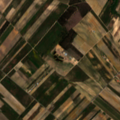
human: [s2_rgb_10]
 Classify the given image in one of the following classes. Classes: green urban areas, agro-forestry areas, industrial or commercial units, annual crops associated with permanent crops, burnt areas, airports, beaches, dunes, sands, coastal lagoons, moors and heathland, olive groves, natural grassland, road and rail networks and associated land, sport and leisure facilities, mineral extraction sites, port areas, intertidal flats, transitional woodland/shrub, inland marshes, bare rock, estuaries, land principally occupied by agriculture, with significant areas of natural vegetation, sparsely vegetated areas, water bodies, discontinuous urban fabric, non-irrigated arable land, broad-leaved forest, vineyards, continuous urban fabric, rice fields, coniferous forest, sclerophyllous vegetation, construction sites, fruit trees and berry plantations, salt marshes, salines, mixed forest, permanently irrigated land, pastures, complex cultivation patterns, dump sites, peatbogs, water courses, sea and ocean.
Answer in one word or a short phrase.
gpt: vineyards, land principally occupied by agriculture, with significant areas of natural vegetation